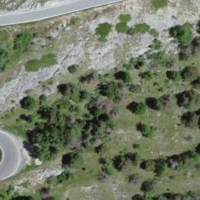
EUNIS habitat code: 45
Species observed at this site:
Satyrus ferula
Emberiza cia
Lysandra bellargus